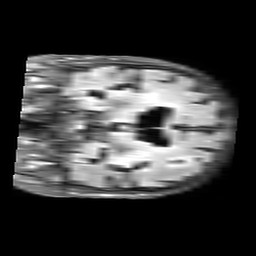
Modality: FLAIR
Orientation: coronal
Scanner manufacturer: philips
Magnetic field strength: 3 T
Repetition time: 11 s
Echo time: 0.12 s